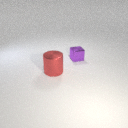
large red metal cylinder to the left of small purple metal cube